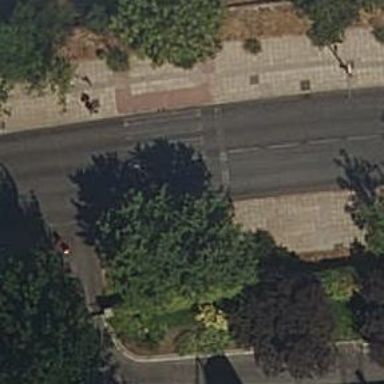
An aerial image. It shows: Asphalt footway with marked crossing equipped with traffic signals.